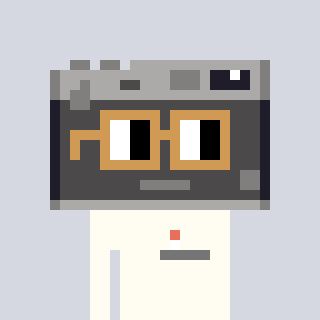
a pixel art character with square brown glasses, a camera-shaped head and a grayscale-colored body on a cool background